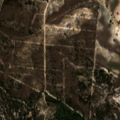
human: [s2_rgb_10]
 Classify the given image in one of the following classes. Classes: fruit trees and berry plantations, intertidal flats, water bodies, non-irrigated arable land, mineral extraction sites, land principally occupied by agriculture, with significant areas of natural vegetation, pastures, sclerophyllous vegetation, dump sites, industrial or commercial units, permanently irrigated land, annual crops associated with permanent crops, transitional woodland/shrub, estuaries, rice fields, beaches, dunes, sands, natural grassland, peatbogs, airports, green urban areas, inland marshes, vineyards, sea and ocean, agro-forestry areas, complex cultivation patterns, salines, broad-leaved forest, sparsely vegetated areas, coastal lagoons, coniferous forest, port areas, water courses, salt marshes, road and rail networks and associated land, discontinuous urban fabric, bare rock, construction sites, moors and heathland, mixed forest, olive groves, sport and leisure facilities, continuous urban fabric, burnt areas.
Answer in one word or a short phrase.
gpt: agro-forestry areas, mixed forest, transitional woodland/shrub